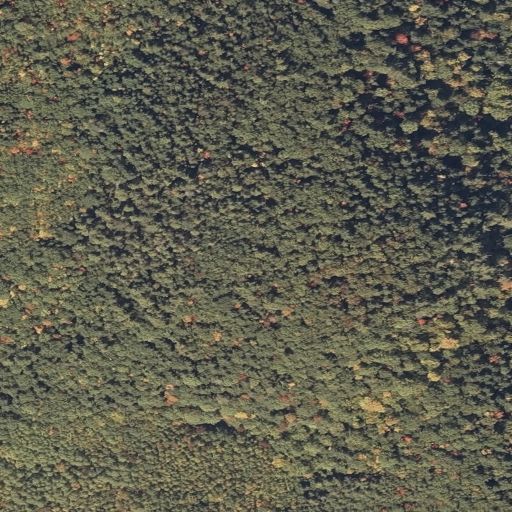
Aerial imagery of mountain in Maine named Sawin Hill containing mixed forest, evergreen forest, and deciduous forest